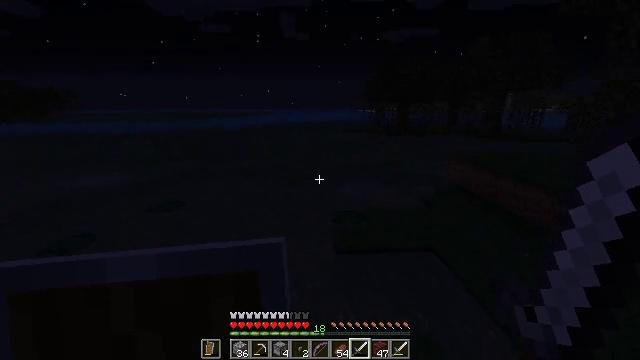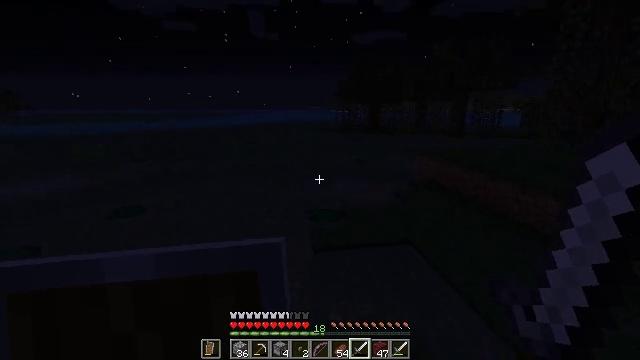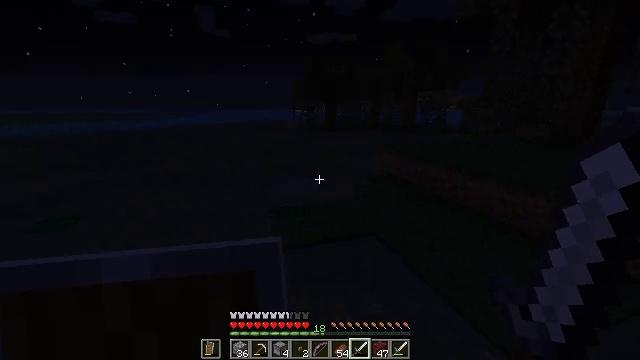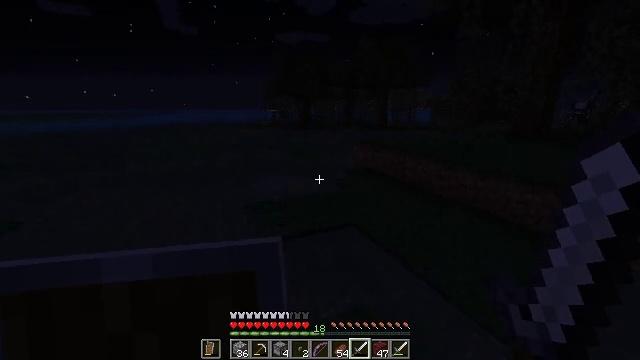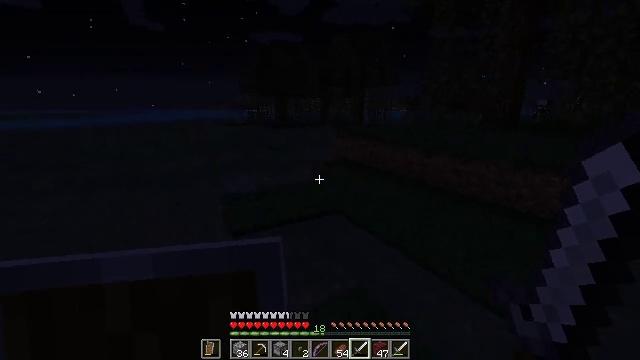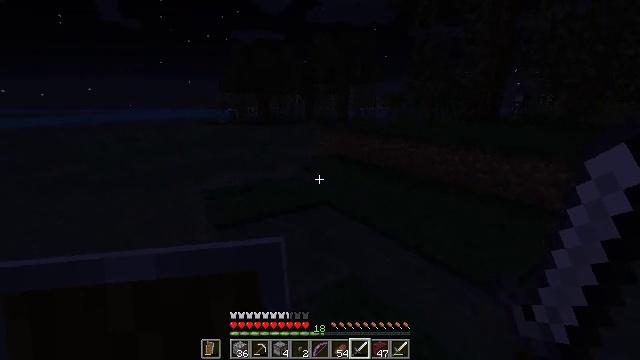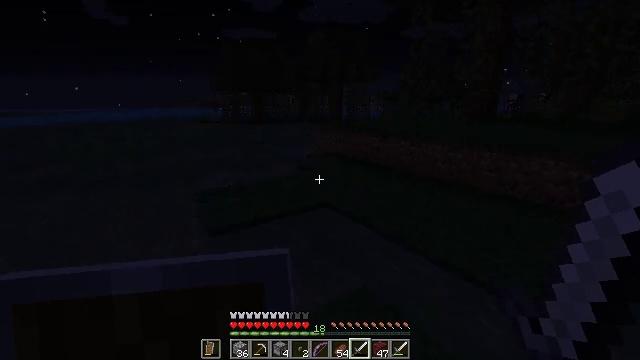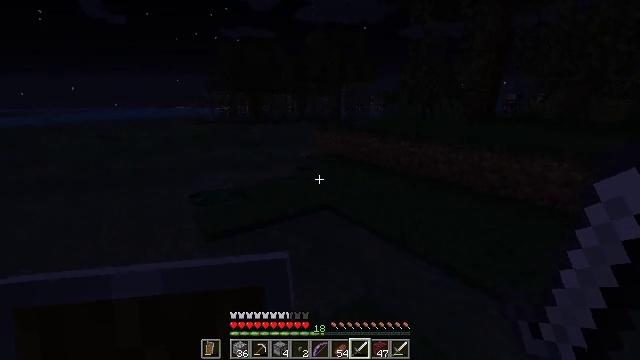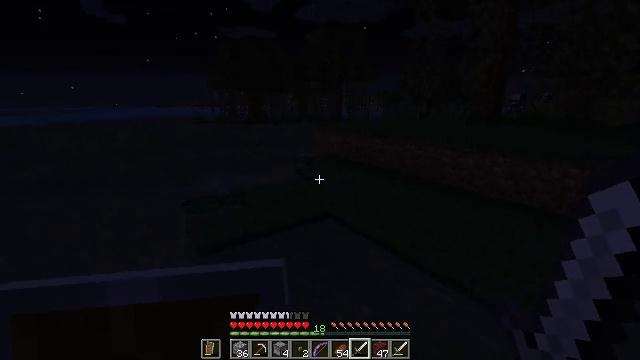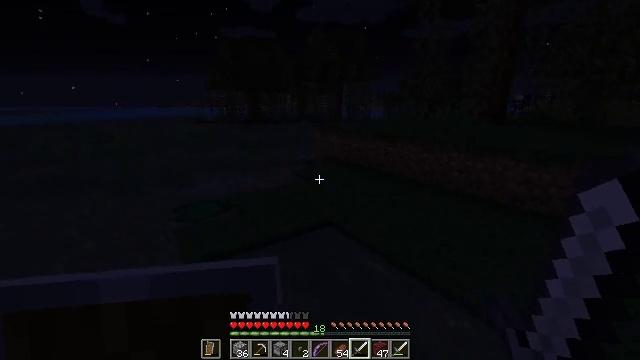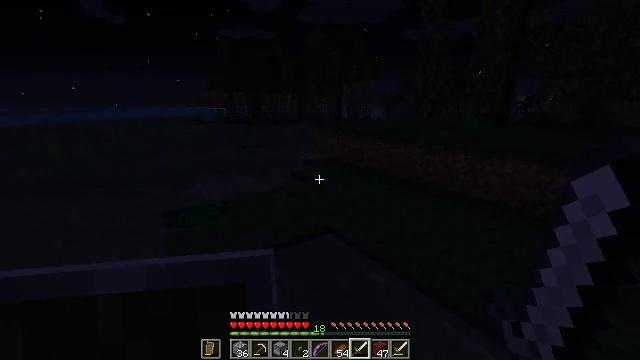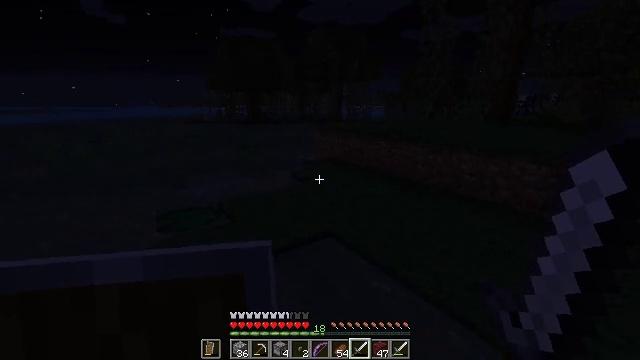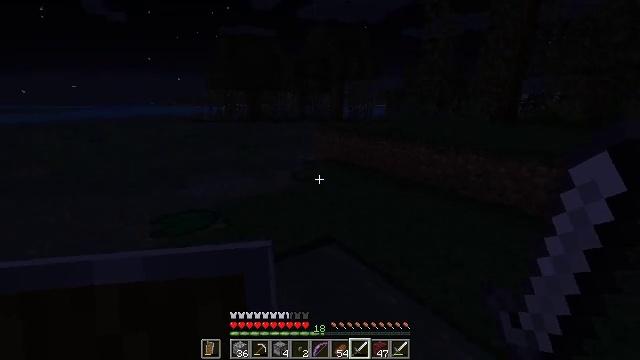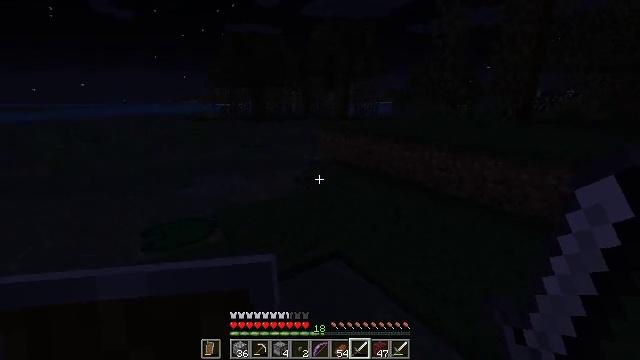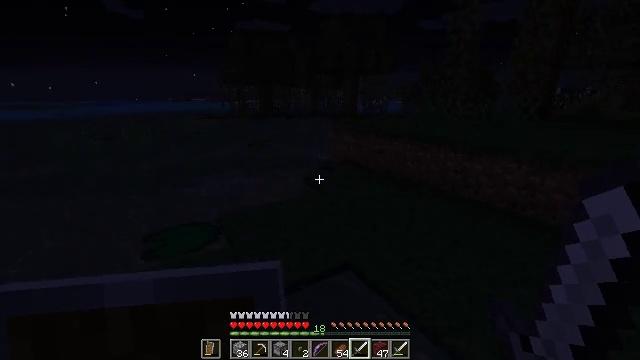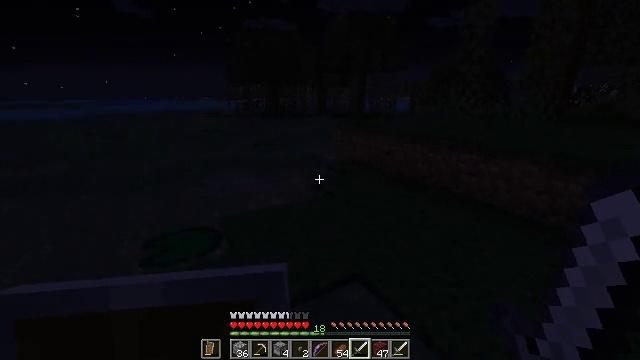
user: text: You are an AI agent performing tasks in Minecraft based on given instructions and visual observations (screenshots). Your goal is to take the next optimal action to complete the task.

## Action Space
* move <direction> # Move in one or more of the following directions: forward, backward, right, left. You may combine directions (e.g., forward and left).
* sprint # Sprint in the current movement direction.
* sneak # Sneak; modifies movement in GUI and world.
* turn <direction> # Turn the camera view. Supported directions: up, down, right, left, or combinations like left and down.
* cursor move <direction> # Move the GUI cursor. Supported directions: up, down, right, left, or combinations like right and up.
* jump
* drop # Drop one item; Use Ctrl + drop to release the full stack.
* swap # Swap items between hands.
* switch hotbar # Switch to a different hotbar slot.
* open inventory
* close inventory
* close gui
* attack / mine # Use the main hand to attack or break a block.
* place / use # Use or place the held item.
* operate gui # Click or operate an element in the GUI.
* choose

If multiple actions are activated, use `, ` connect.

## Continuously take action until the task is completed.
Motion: motion action
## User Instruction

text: Kill enemies.
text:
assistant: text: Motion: move forward, turn right
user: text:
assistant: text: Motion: move forward, turn right
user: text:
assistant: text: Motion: move forward, turn right
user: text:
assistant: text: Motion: move forward, turn right
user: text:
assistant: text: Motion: move forward, turn right
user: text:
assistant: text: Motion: move forward, turn right
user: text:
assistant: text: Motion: move forward
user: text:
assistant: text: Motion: move forward
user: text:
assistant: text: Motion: move forward
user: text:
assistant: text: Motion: move forward
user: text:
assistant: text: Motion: move forward
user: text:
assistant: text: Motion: move forward
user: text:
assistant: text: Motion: move forward, turn left
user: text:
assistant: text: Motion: move forward, turn left
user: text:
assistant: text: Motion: move forward, turn left
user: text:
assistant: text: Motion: move forward
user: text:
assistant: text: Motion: move forward, jump
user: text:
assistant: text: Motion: move forward, jump
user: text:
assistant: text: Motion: move forward, jump
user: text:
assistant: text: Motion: move forward, jump
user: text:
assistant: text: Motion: move forward
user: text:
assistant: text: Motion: move forward
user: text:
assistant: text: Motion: move forward
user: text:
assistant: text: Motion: move forward, turn left
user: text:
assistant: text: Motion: move forward, turn left and down
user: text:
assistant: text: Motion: move forward, turn left and down
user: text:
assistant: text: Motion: move forward, turn left
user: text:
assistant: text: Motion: move forward, turn left
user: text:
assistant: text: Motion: move forward, turn left
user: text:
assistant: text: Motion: move forward